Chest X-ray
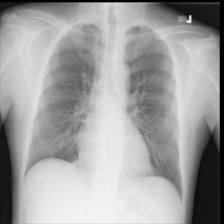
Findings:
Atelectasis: negative
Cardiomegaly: negative
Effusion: negative
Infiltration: negative
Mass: negative
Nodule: negative
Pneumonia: negative
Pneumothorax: negative
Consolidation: negative
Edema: negative
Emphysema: negative
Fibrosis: negative
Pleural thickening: positive
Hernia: negative